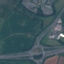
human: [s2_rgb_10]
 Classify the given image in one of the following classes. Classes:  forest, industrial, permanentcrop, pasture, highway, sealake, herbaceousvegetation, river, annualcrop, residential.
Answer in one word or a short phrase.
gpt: Highway